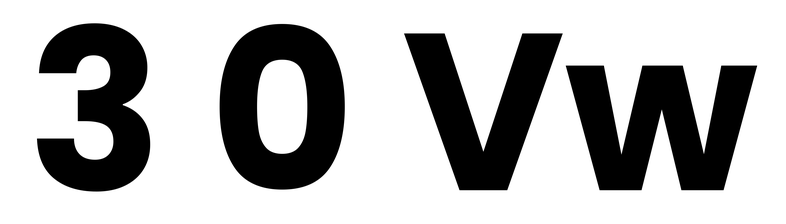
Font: Poppins-Bold